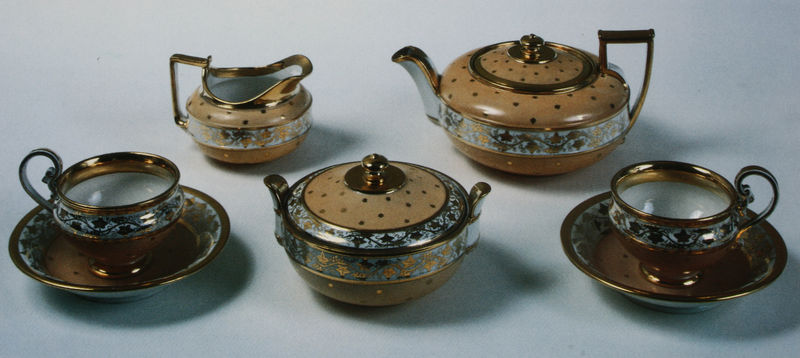
Titel: Teeservice mit lachsfarbenem Fond, mit godenen Sternchen und goldener Weinlaubbordüre
Künstler: Friedrich von Gärtner
Standort: München
Institution: Bayerische Verwaltung der staatlichen Schlösser, Gärten und Seen
Schlagwörter: blätter, laub, schatten, ocker, braun, weiss, ornament, gold, blatt, henkel, kanne, keramik, ranken, kaffee, metall, tasse, tee, foto, punkte, deckel, porzellan, milch, geschirr, service, tupfen, fries, knauf, kännchen, tassen, untertassen, efeu, teekanne, manufaktur, kaffe, goldrand, porzelan, gegenstand, kannen, milchkännchen, ausguss, milchkanne, zucker, zuckerdose, teetassen, teeservice, känchen, untrtassen, henkel michkännchen terrine ornament, gold weiss untertasse, tasse schnörkel kanne beige, zuckertopf, efeumuster, henkeln, ornamente, spiegelung